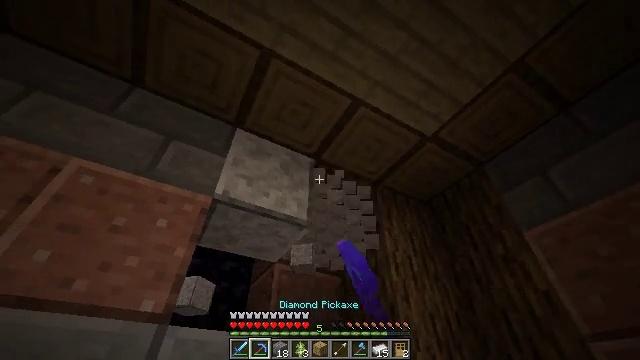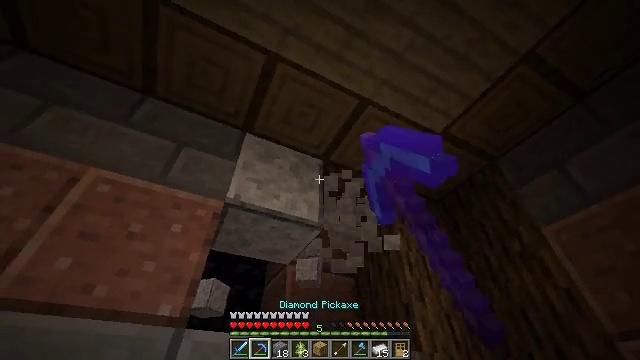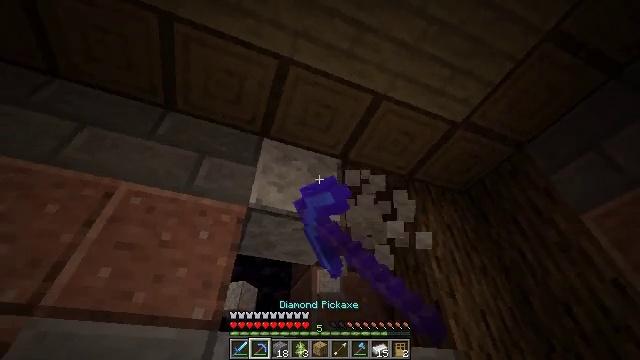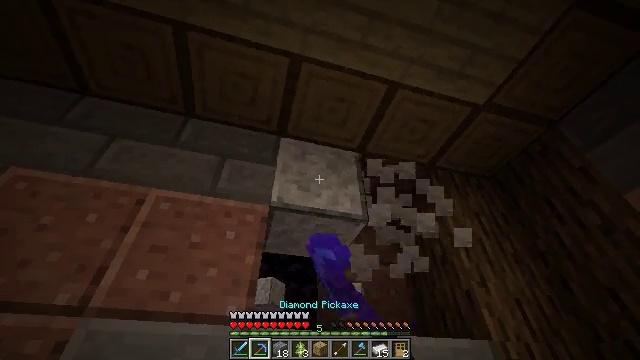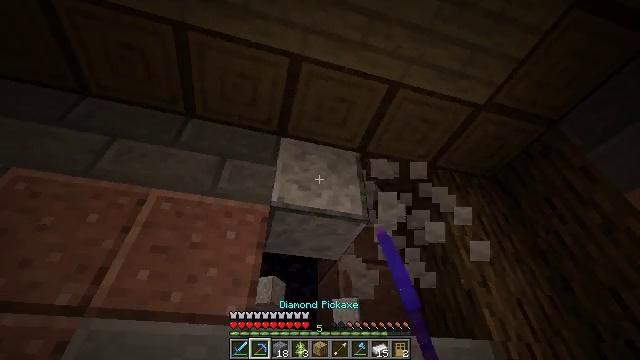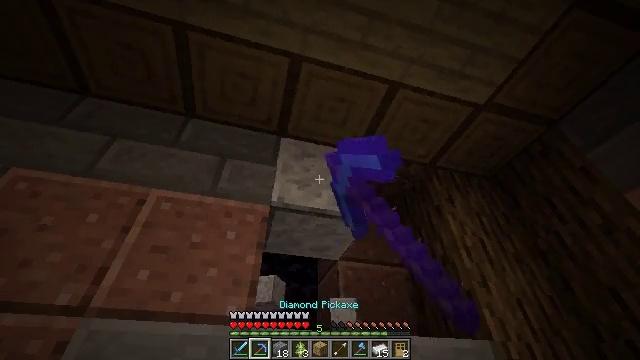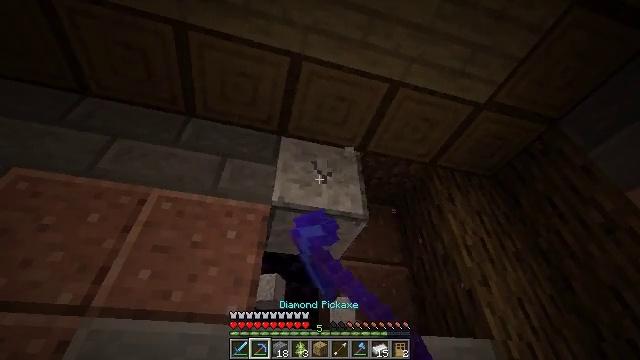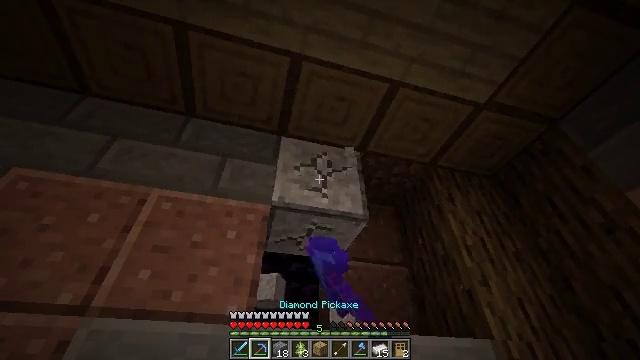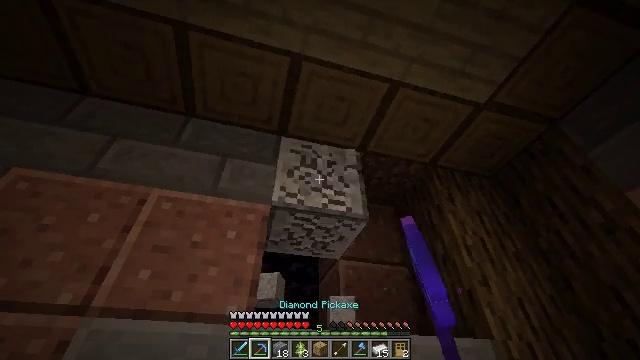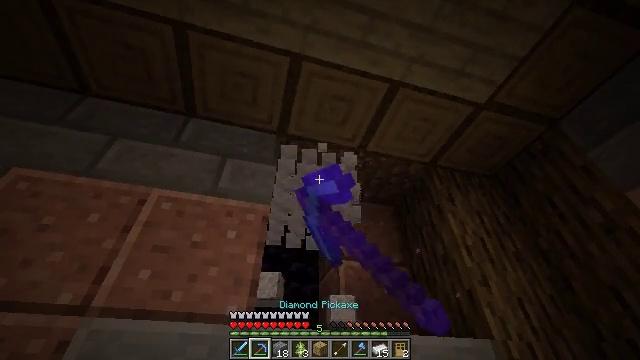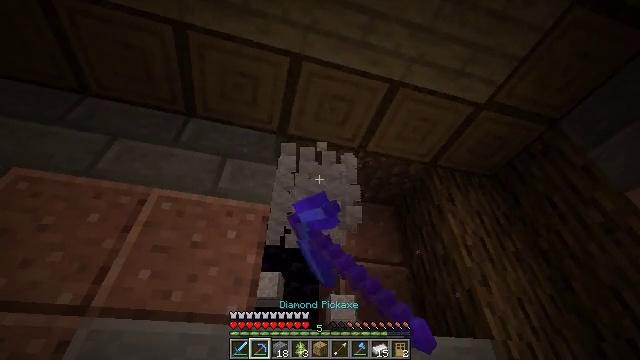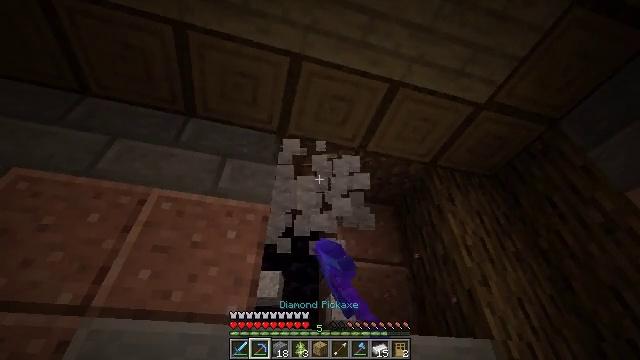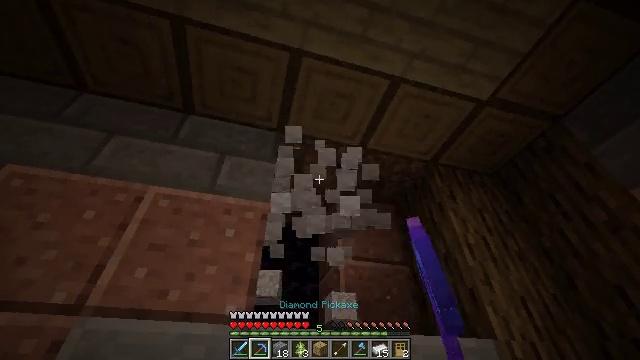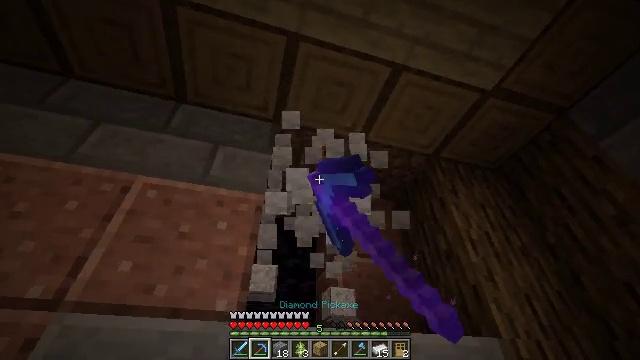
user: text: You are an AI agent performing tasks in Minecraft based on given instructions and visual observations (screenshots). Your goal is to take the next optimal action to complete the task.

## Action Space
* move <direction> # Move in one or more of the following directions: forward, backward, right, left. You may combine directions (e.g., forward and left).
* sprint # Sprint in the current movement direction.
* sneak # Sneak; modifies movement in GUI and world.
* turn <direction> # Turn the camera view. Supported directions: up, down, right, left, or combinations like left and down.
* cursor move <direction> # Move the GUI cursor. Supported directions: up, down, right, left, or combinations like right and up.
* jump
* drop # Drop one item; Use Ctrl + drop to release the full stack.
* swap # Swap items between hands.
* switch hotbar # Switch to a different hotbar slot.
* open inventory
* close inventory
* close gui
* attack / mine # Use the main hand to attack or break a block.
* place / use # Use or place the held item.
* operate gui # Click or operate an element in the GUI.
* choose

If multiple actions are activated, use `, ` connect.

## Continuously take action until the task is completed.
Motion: motion action
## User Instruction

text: Attack the polished diorite to collect it.
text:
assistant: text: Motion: turn left, attack / mine
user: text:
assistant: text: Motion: turn left, attack / mine
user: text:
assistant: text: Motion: turn left and down, attack / mine
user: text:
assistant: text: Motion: attack / mine
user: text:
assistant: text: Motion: attack / mine
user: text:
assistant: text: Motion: attack / mine
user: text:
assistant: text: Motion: attack / mine
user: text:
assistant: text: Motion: attack / mine
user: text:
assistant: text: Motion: attack / mine
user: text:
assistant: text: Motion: attack / mine
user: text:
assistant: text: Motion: attack / mine
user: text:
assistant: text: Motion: move forward, attack / mine
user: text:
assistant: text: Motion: move forward, attack / mine
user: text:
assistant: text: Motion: no_op